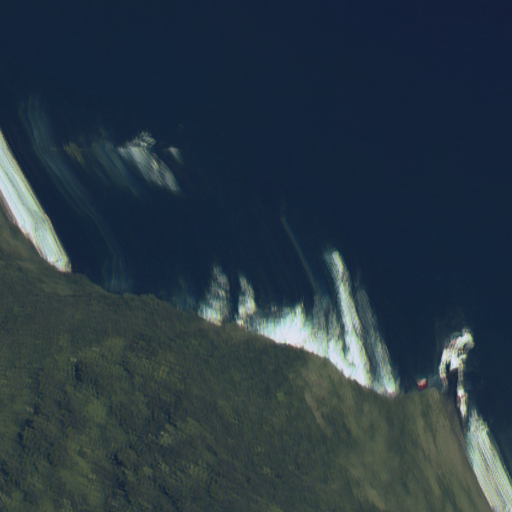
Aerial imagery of valley in Hawaii named Haweleau Gulch containing only unknown